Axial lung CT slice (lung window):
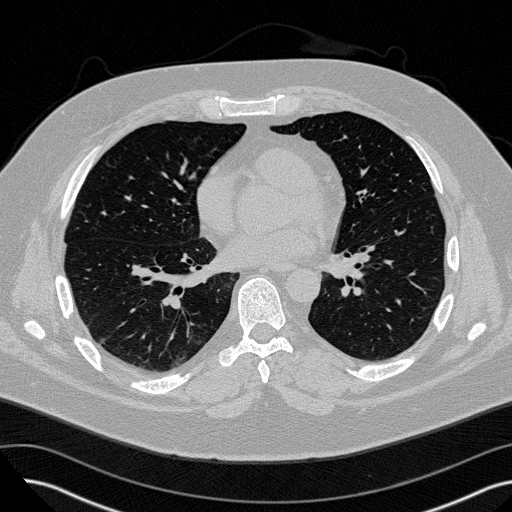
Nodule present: no